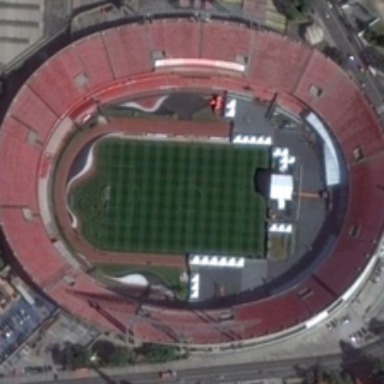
The playground with some white tents in its sides has a ring of red oval shaped ceiling .